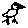
Label: bird